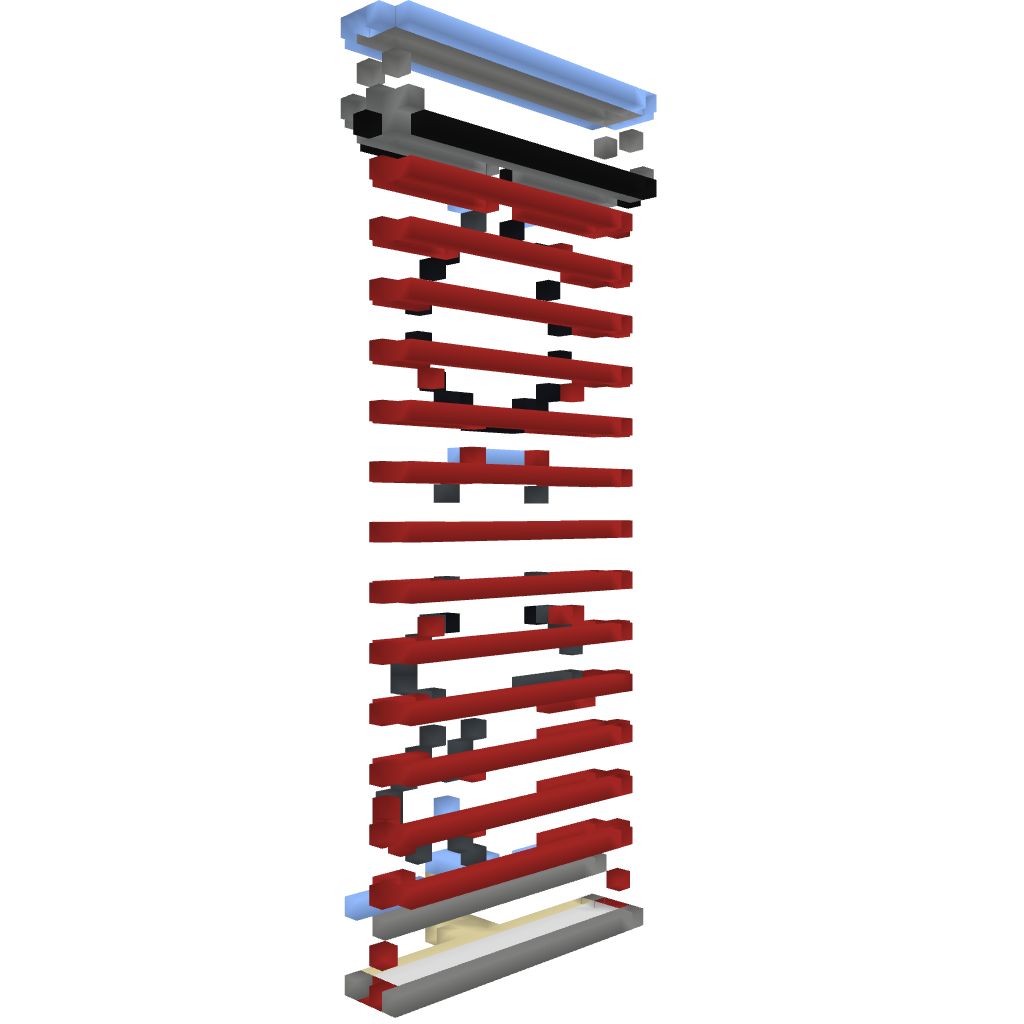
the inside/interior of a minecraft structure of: Enderman farm